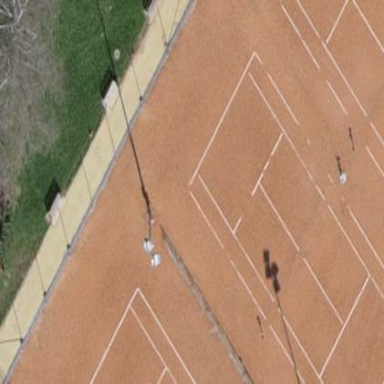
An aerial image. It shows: Tennis court on pitch designated for leisure land.